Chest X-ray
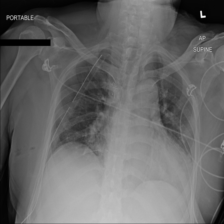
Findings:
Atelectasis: negative
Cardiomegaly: negative
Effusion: negative
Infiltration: negative
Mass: negative
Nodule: negative
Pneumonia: negative
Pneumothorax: negative
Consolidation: negative
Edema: negative
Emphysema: negative
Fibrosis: negative
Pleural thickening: negative
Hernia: negative